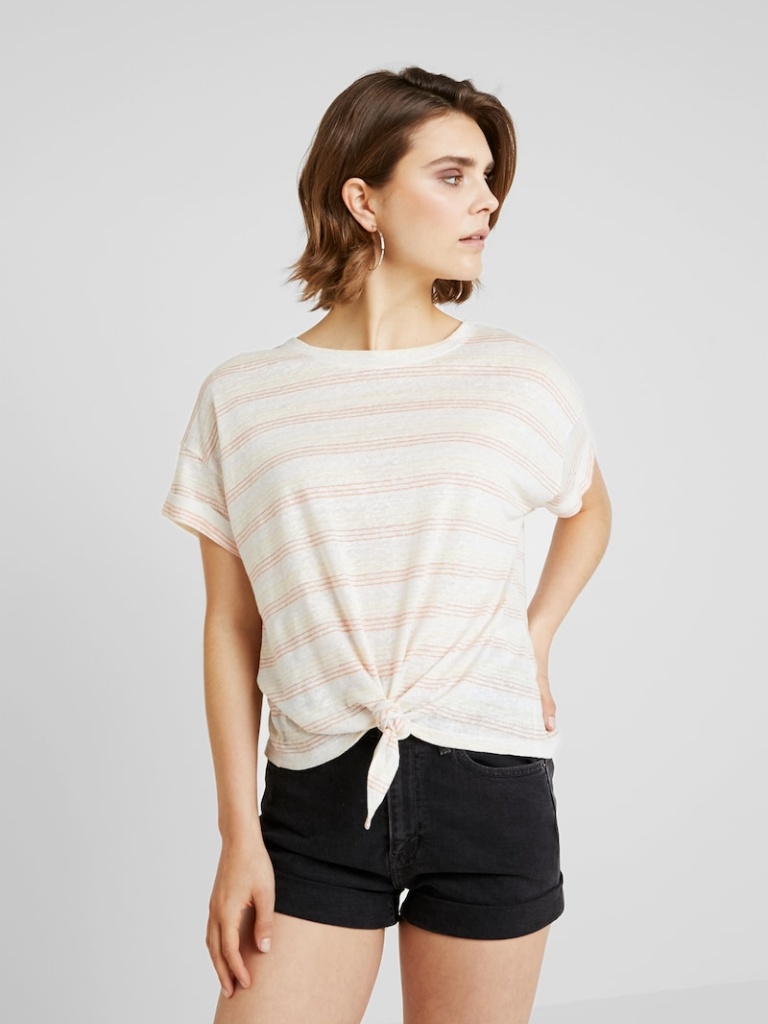
cotton relaxed short sleeve hip length Untucked crew t-shirt